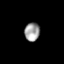
Tissue: prostate
Cell type: T cells
Senescence score: 0.3307
Nuclear area (px): 275
Mean DAPI intensity: 157.847